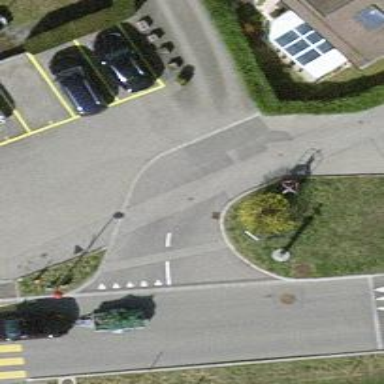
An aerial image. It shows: Residential road with asphalt surface and no sidewalks.